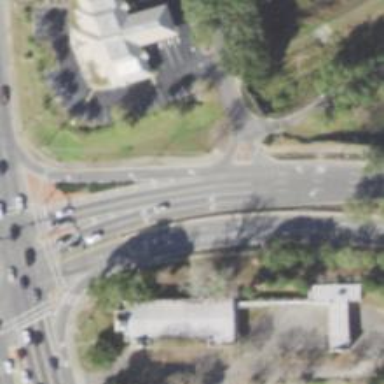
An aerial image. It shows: Unmarked footway crossing with pedestrian island.